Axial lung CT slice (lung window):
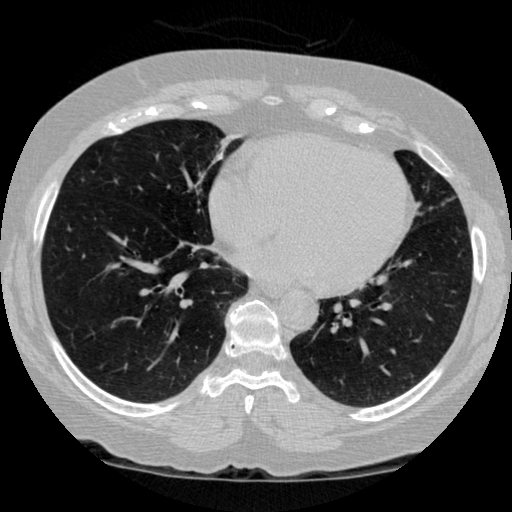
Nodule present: no